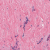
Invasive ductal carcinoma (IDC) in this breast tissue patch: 0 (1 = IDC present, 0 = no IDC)